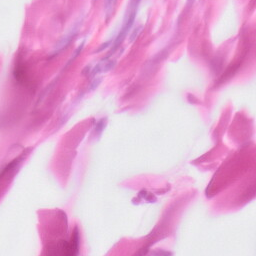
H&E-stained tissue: Skin